Aerial crown-view tile of a tropical tree (Barro Colorado Island, Panama), acquired 20250818:
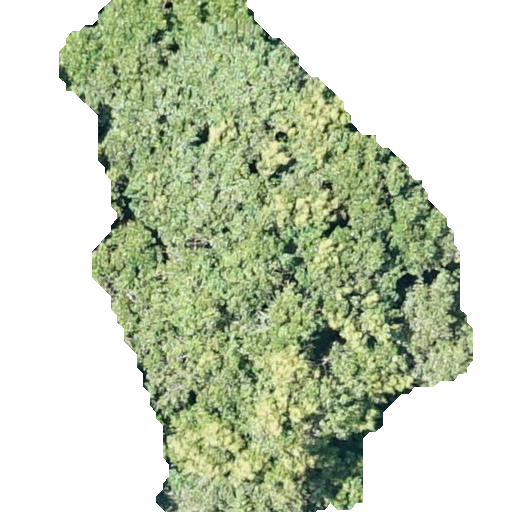
Species: Prioria copaifera
GBIF accepted scientific name: Prioria copaifera
Crown area: 208.651 m²